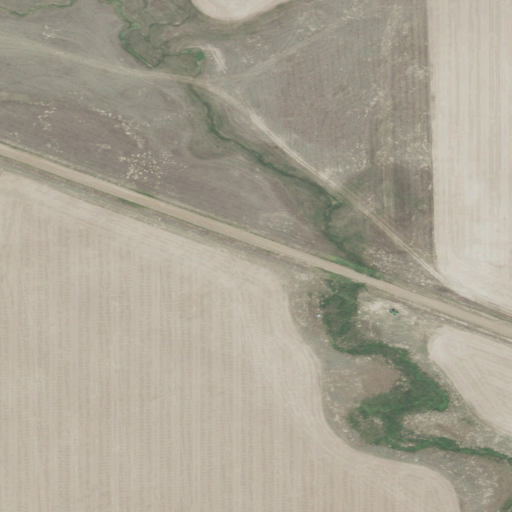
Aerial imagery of valley in Montana named Kelley Coulee containing cultivated crops, grassland, open development, herbaceous wetlands, and medium intensity development